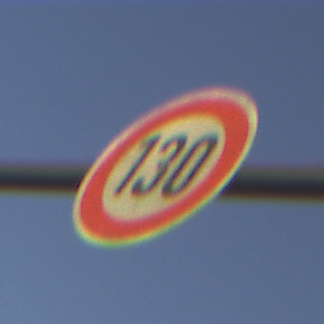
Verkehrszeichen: Geschwindigkeit130
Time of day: SunriseSunset
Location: Outdoor (RoadRail)
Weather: Clear
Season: NotSpecified
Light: Natural